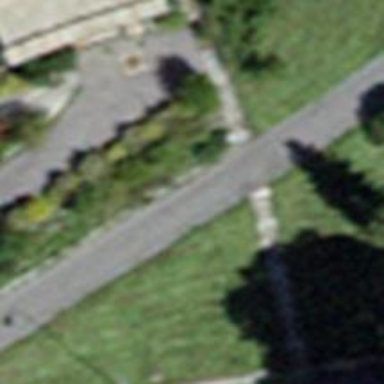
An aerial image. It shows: Set of steps on the road.